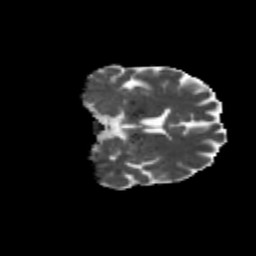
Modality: MD
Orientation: coronal
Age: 49
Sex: female
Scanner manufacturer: siemens
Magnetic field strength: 3 T
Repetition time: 4.71 s
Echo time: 0.0906 s